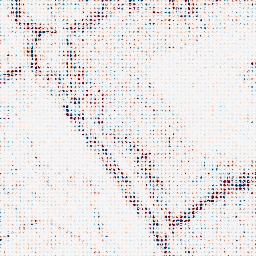
Category: wavelet
Decomposition family: wavelet_dwt
Decomposition parameters: wavelet: coif2
level: 2
Upsampling method: sinc_hamming
Upsampling parameters: scale: 8
kernel_size: 4
Upsampling scale: 8